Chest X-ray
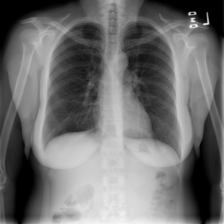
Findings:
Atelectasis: negative
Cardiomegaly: negative
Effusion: negative
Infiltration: negative
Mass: negative
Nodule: negative
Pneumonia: negative
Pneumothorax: negative
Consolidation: negative
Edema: negative
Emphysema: negative
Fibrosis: negative
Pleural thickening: negative
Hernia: negative